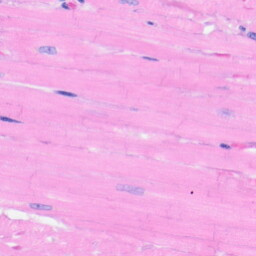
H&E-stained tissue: Heart